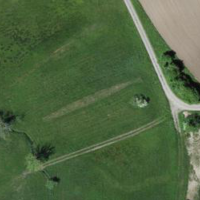
EUNIS habitat code: 16
Species observed at this site:
Prunus spinosa